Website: walmart
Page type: billing-address
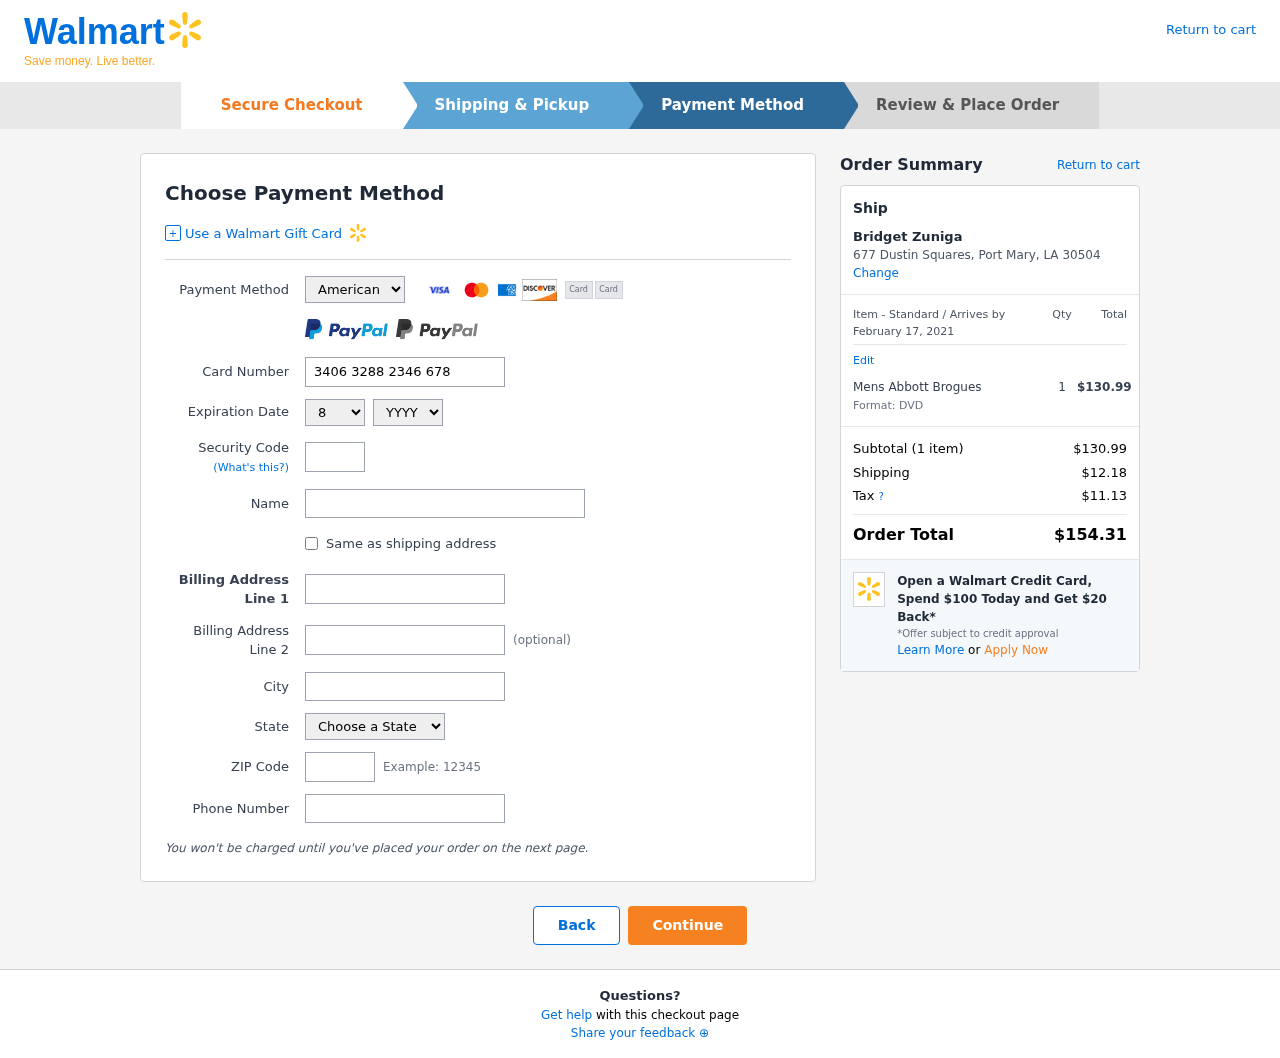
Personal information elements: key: PII_CARD_CVV
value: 9451
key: PII_CARD_EXPIRY_MONTH
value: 08
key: PII_CARD_EXPIRY_YEAR
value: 27
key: PII_CARD_NUMBER
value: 3406 3288 2346 678
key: PII_CARD_TYPE
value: American Express
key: PII_CITY
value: Port Mary
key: PII_CITY_STATE_ZIP
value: Port Mary, LA 30504
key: PII_FULLNAME
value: Bridget Zuniga
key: PII_PHONE
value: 8193763019
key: PII_POSTCODE
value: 30504
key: PII_STATE
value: Louisiana
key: PII_STREET
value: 677 Dustin Squares
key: PII_FULLNAME2
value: Bridget Zuniga
Product elements: key: PRODUCT1_NAME
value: Mens Abbott Brogues
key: PRODUCT1_PRICE
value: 130.99
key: PRODUCT1_QUANTITY
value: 1
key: PRODUCT1_DESC
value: Format: DVD
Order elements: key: ORDER_DELIVERY_DATE
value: February 17, 2021
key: ORDER_NUM_ITEMS
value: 1
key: ORDER_SUBTOTAL
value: $130.99
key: ORDER_SHIPPING_COST
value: $12.18
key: ORDER_TAX
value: $11.13
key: ORDER_TOTAL
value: $154.31